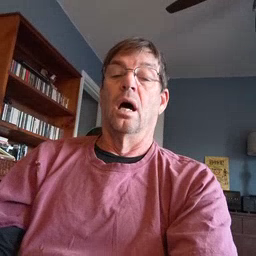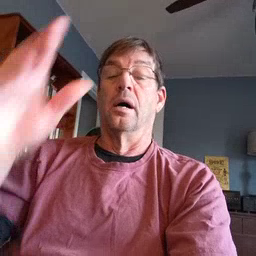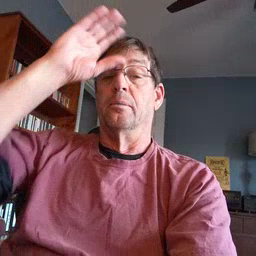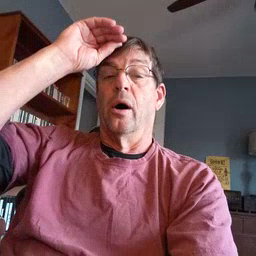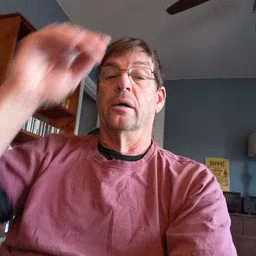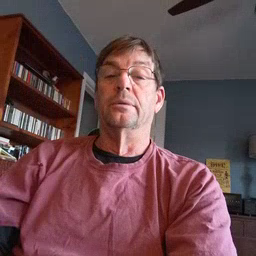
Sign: boy